Question: What is the response status?
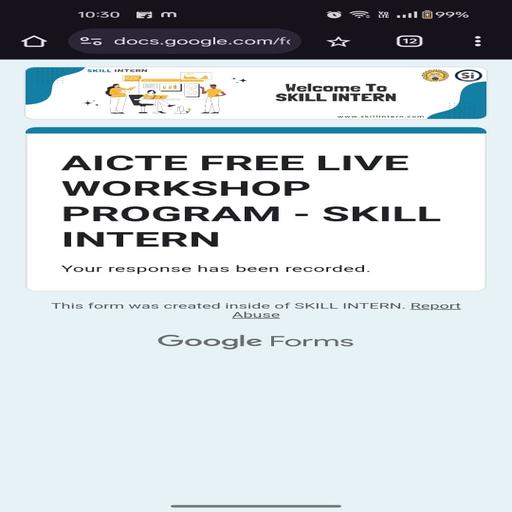
Answer: Response recorded